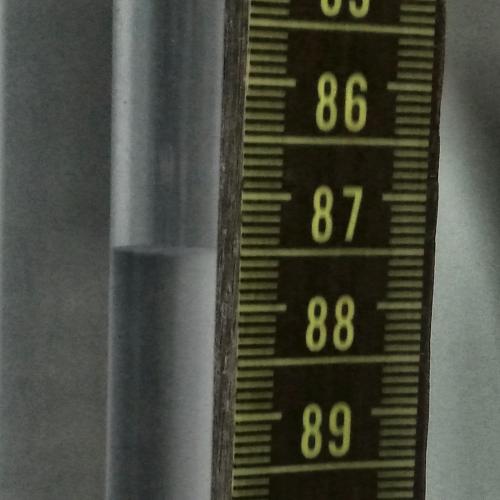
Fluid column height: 87.5 cm